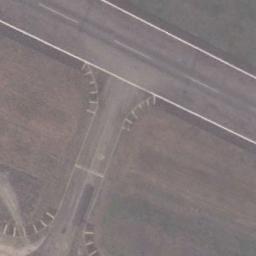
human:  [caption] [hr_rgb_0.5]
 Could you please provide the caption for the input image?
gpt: The runway goes through the lawn and another road connects to the runway .

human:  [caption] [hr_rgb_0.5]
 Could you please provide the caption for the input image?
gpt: Next to the runway is brown bare ground with white line markings on the runway .

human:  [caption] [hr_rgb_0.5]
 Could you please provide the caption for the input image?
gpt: The runway is on the bare land .

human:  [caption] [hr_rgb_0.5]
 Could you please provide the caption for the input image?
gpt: The runway is marked with lines .

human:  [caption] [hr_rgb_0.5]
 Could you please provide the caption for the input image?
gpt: There are bare lawns beside the runway .